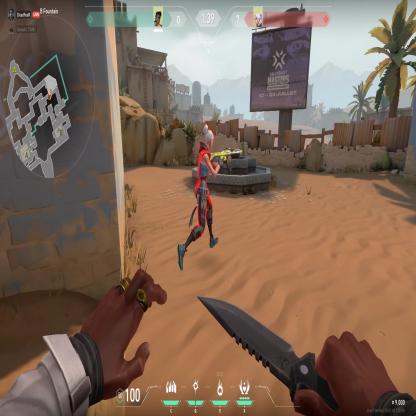
Label: enemy